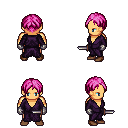
a pixel art fantasy rpg character, male body template, human, tanned skin, purple robe, red pants, pink parted hairstyle, metal gloves, brown shoes, dagger, four views (front, back, left, right), 2x2 character sprite sheet, small pixel art, hard edges, no anti-aliasing